Interaction volume radius: 10 \u00c5
Interaction volume height: 10 \u00c5
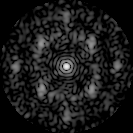
Disorder parameter: 0.6045